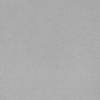
Label: dusty